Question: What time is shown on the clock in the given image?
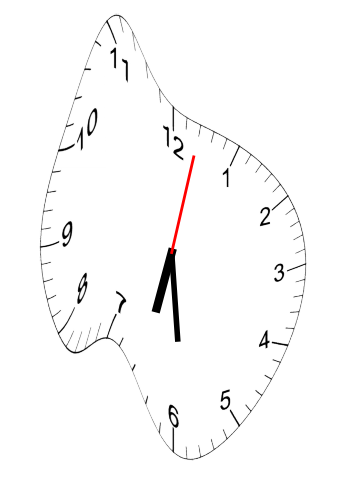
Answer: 06:29:02